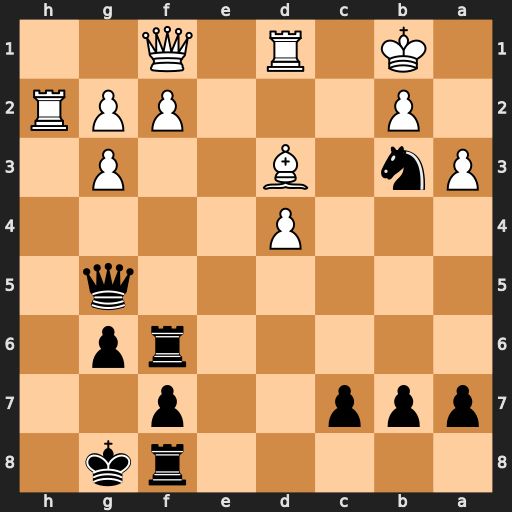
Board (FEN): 5rk1/ppp2p2/5rp1/6q1/3P4/Pn1B2P1/1P3PPR/1K1R1Q2
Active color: b
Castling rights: -
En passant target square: -
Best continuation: Nd2+ Rxd2 Qxd2